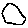
Label: hexagon